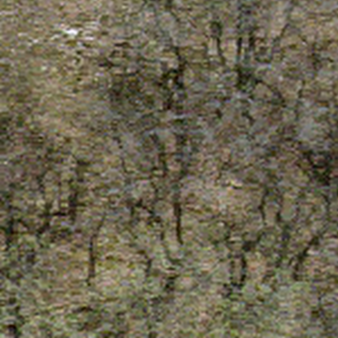
Label: other